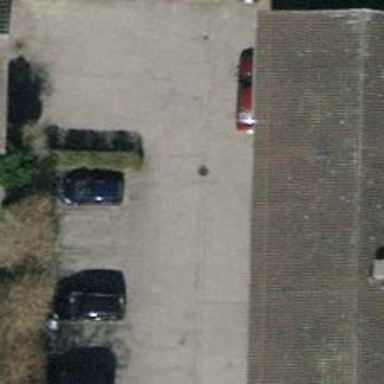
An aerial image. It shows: Parking aisle designated as service road.